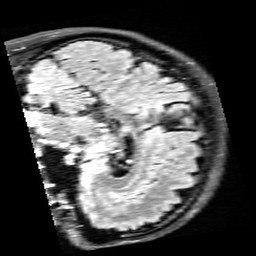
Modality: FLAIR
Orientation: sagittal
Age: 22
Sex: male
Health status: healthy
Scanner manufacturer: siemens
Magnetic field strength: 3 T
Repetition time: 9 s
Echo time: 0.088 s